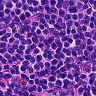
Metastatic tissue present: no